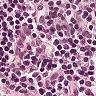
Metastatic tissue present: no